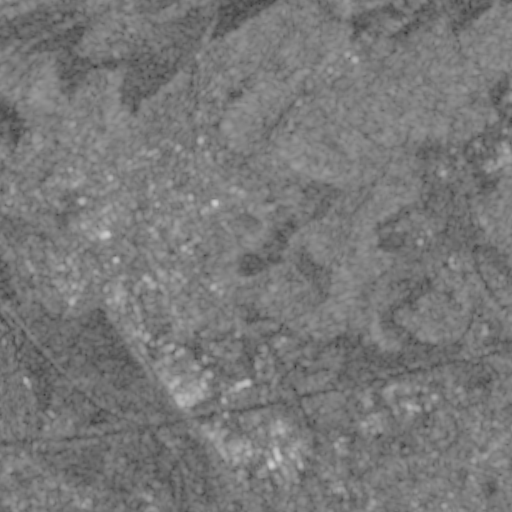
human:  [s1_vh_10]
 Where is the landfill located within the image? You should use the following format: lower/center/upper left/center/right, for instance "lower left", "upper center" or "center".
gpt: The landfill is located in the center of the image.
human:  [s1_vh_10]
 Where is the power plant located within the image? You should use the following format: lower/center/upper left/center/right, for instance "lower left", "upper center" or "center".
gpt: The power plant is located in the lower center of the image.
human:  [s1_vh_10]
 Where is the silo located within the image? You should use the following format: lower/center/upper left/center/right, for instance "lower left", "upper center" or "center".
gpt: The silo is located in the lower center of the image.
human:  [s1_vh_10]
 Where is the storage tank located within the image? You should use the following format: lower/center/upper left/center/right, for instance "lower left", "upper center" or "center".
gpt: The storage tank is located in the lower center of the image.
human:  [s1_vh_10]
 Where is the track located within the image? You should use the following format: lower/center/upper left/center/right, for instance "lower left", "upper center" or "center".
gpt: There is no track in the image.

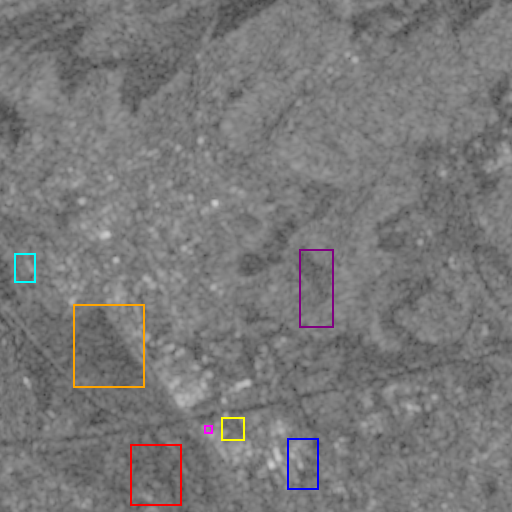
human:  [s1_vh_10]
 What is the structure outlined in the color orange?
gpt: The structure outlined in orange is a crop field.
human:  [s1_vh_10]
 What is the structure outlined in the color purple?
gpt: The structure outlined in purple is a landfill.
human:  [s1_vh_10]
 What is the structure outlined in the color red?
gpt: The structure outlined in red is a park.
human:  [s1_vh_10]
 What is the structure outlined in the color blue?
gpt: The structure outlined in blue is a parking lot.
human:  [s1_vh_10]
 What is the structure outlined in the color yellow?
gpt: The structure outlined in yellow is a power plant.
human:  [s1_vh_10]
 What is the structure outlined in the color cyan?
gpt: The structure outlined in cyan is a power substation.
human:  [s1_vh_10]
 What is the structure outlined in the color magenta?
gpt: The structure outlined in magenta is a storage tank.
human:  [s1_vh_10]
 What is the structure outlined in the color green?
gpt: There is no green outline.